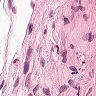
Metastatic tissue present: no